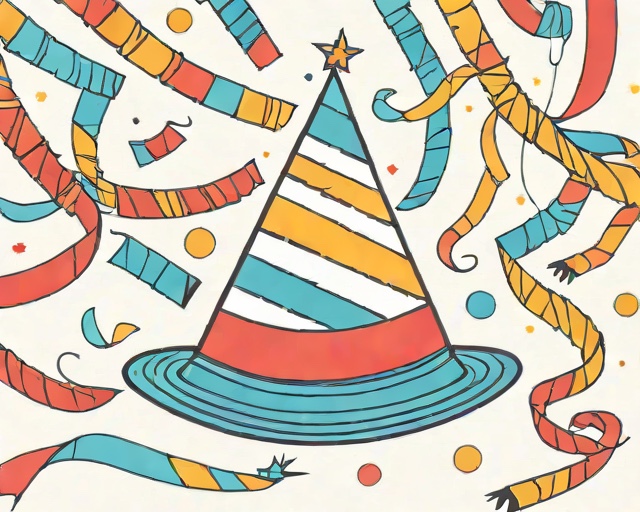
Category: Birthday